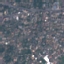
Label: Residential